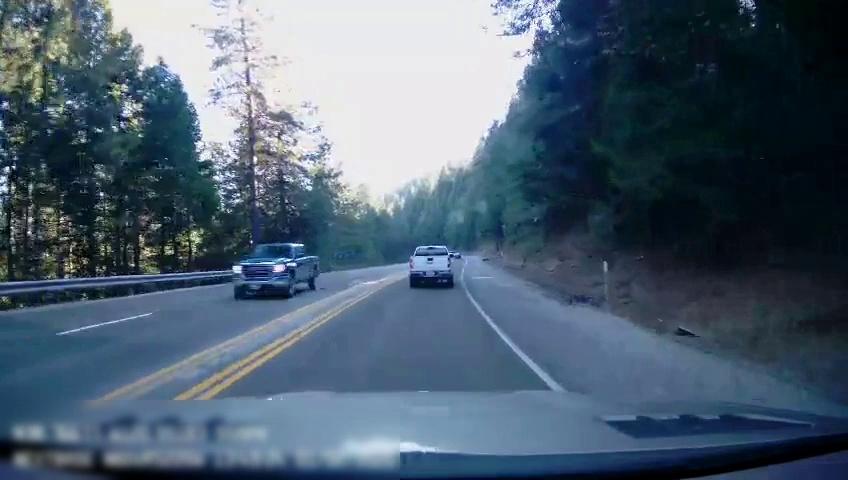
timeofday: Day
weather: Sunny
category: Drivable Space
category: Vehicles | Truck
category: Vehicles | Truck
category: Lanes | Alternate Lane
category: Lanes | Current Lane
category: Lanes | Current Lane
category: Lanes | Opposite Lane
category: Lanes | Opposite Lane